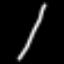
Label: line